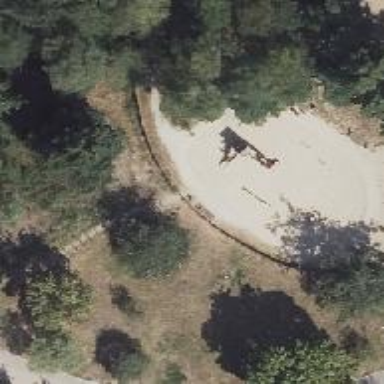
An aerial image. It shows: Sandpit playground.